Question: >
<URL>
How could I insert new items to the title-bar's context menu as in Google's Chrome:

I would prefer a C# WPF solution, but I have no problem to do this in C++ (Interops are all set already).
Thank you.
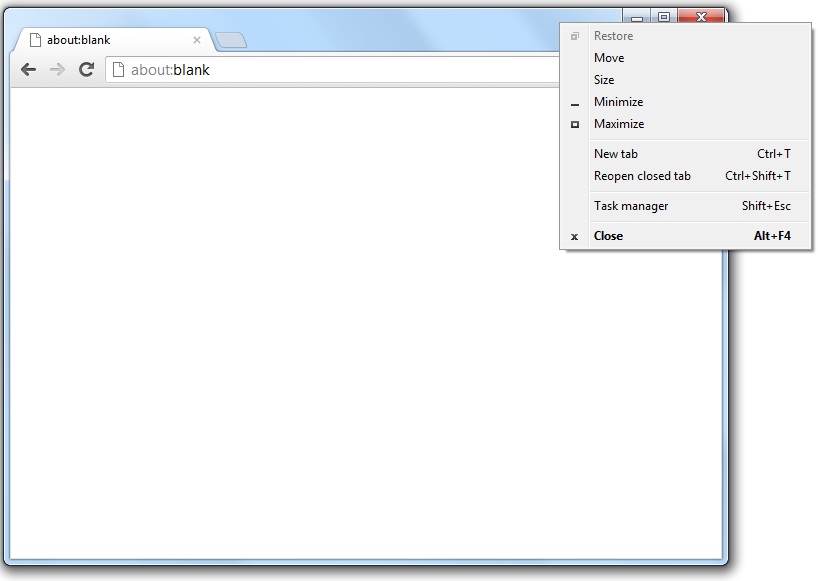
Answer: Some other alternatives here:
- <URL>
You might consider using the 2nd link where it actually creates a WPF menu instead of modifying the existing native system menu, if you wanted to skin the menu for your application.
I'd suggest you extended the code to scan the native System Menu so you could create WPF menu items that mirrored the expected System Menu items.